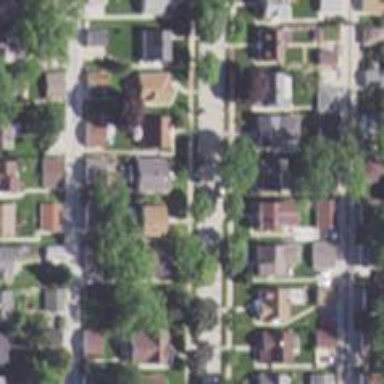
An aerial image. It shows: Sidewalk.